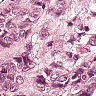
Metastatic tissue present: yes